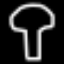
Label: mushroom